Question: This is a snake game. How many steps do you need to take from the current state to eat the food?
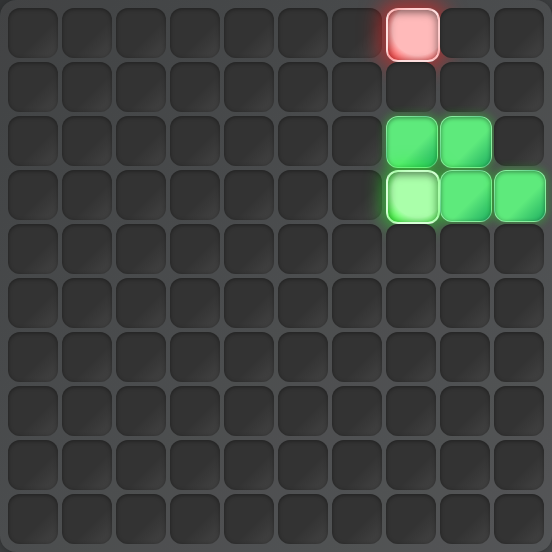
Answer: 5